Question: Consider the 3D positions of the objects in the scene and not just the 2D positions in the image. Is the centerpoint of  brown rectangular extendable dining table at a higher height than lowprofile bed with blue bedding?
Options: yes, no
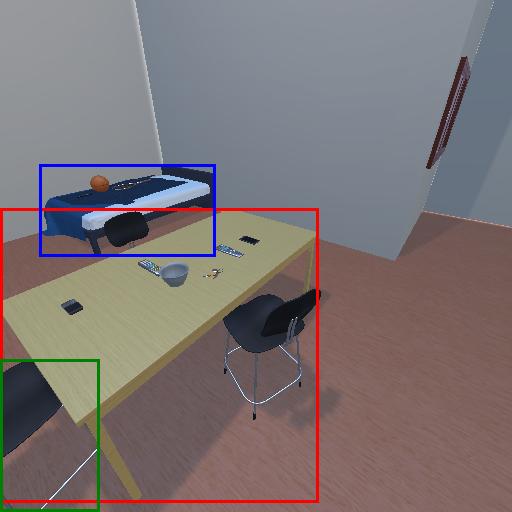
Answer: yes